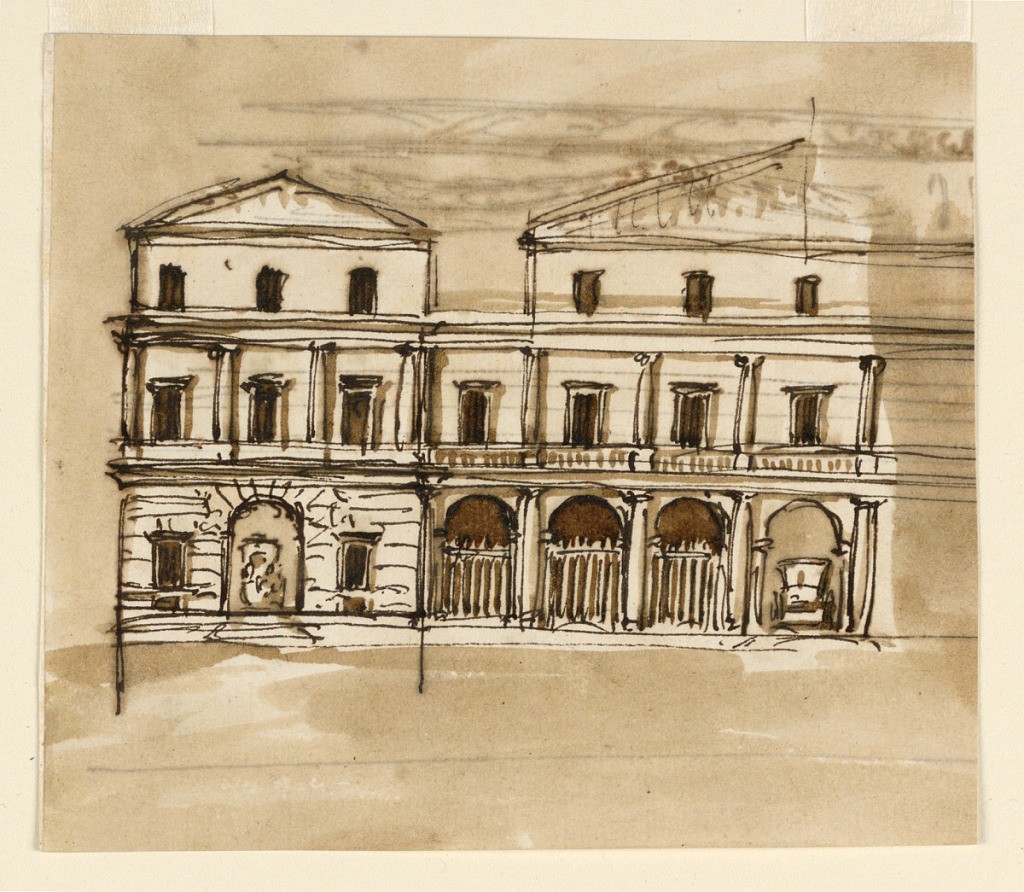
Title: Verso: mansion; Recto:entablature
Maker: Giuseppe Barberi, Italian, 1746–1809
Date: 1746–1809
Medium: Pen and brown ink, brush and brown wash on off-white laid paper, lined
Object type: Drawing
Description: Verso: mansion; Recto:entablature.